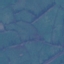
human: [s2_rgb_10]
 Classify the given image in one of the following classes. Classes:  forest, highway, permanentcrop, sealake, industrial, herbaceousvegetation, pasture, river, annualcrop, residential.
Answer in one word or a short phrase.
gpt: Pasture